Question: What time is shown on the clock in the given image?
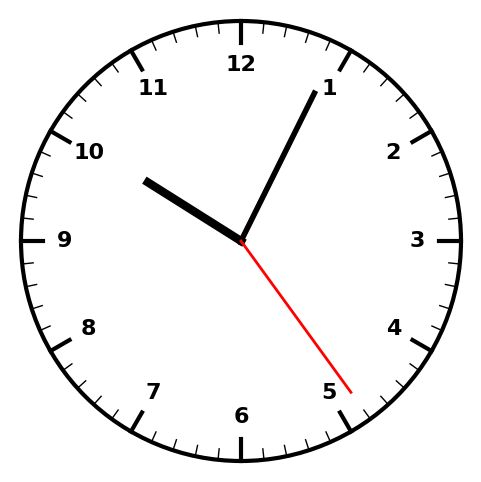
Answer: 10:04:24